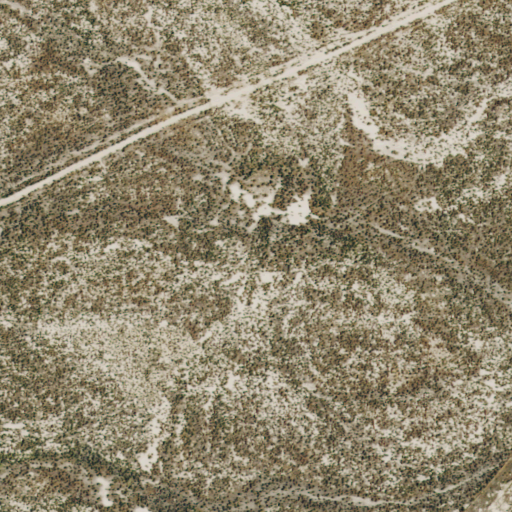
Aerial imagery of plain(s) in Nevada named Boulder Flat containing only shrub